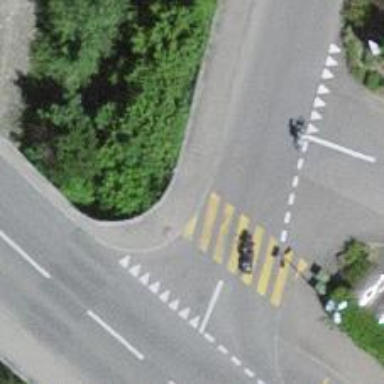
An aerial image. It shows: Zebra crossing on the road.